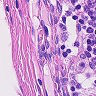
Metastatic tissue present: no